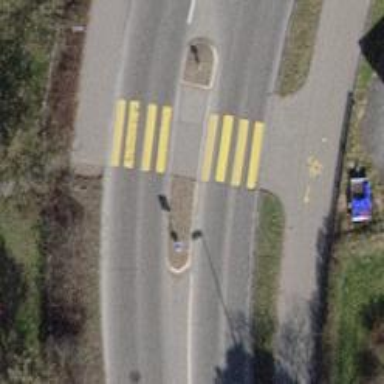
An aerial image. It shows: Uncontrolled zebra crossing with central island.